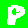
Digit: 8